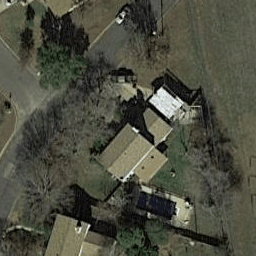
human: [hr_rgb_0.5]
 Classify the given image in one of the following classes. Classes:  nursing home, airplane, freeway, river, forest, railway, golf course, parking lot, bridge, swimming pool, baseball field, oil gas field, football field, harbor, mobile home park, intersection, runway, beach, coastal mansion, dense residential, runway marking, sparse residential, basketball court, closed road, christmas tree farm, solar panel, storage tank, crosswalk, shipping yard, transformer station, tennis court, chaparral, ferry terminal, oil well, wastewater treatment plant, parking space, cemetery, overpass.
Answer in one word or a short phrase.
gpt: sparse residential